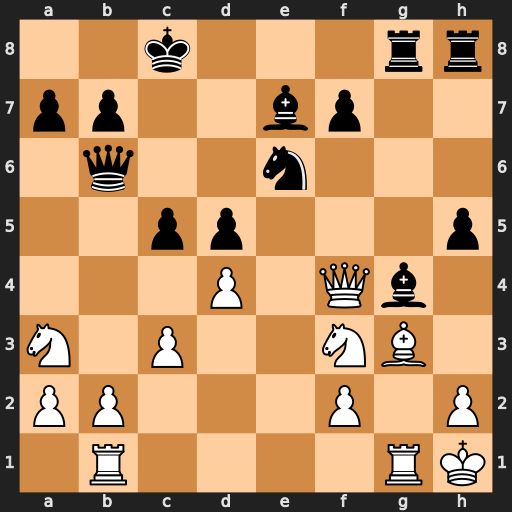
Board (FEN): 2k3rr/pp2bp2/1q2n3/2pp3p/3P1Qb1/N1P2NB1/PP3P1P/1R4RK
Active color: w
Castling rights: -
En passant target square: -
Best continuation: Qb8+ Kd7 Ne5#